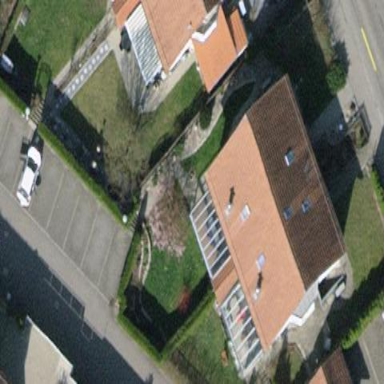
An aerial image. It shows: Semidetached house with gabled roof.